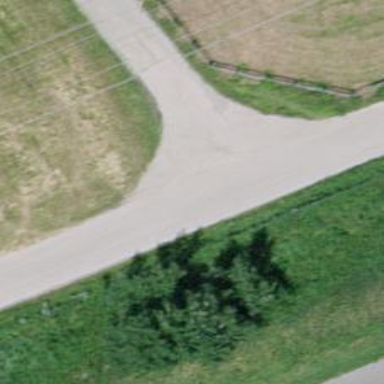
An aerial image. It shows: Unclassified road.